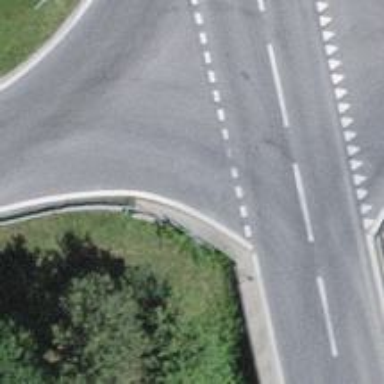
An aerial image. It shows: Trunk link road with asphalt surface.